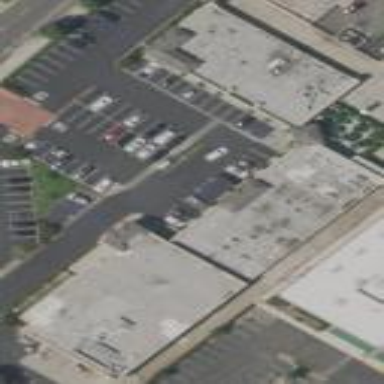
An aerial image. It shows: Retail building.